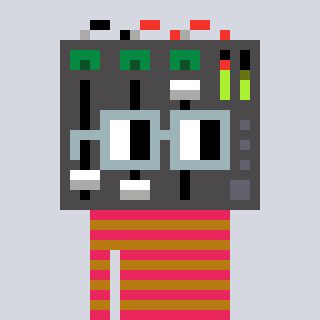
a pixel art character with square dark gray glasses, a mixer-shaped head and a gold-colored body on a cool background